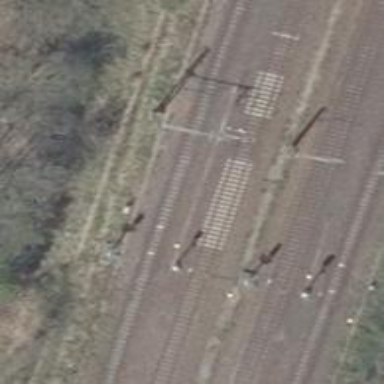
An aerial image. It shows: Rail siding with electrified contact lines.